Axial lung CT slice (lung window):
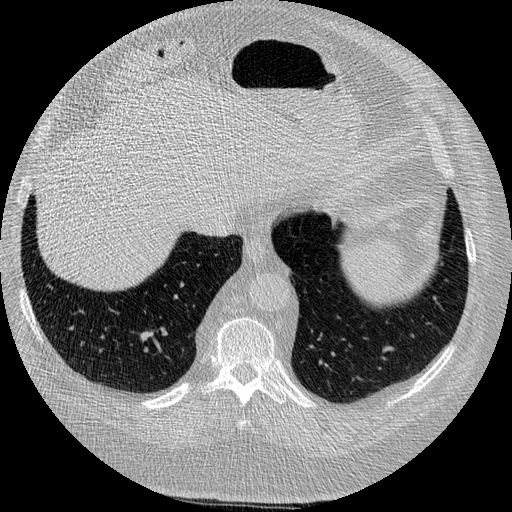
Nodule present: no